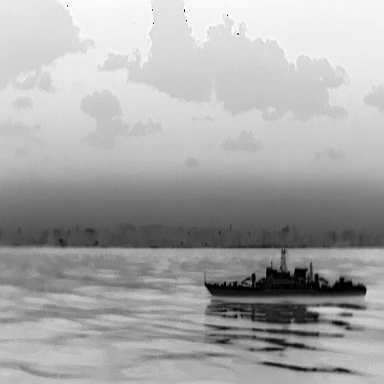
There is a warship in the infrared image.